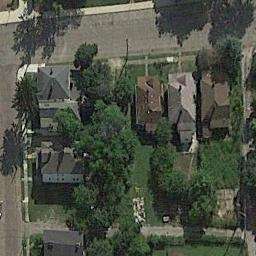
Label: residential